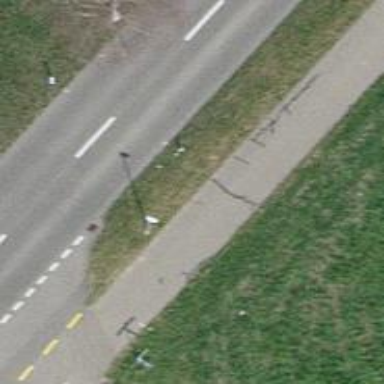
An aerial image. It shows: Minor power line.